Question: I'm trying to use WebKit's <URL> to remove some unused CSS in a fairly complicated webapp I'm working on. It loads forever, and it's not a bug in WebKit because it works well on other sites. All resources have finished loading - there are no pending requests that I can see, and I think JavaScript should be idling too...
This happens both in Chrome and Safari (latest), OS X 10.7.
Any ideas?

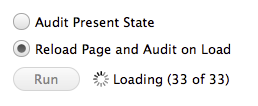
Answer: Since recently, canary Chrome allows you to stop running audits, but the best option possible would be coming up with a publicly available test case URL that can be accessed by developers, and filing a respective bug using <URL>